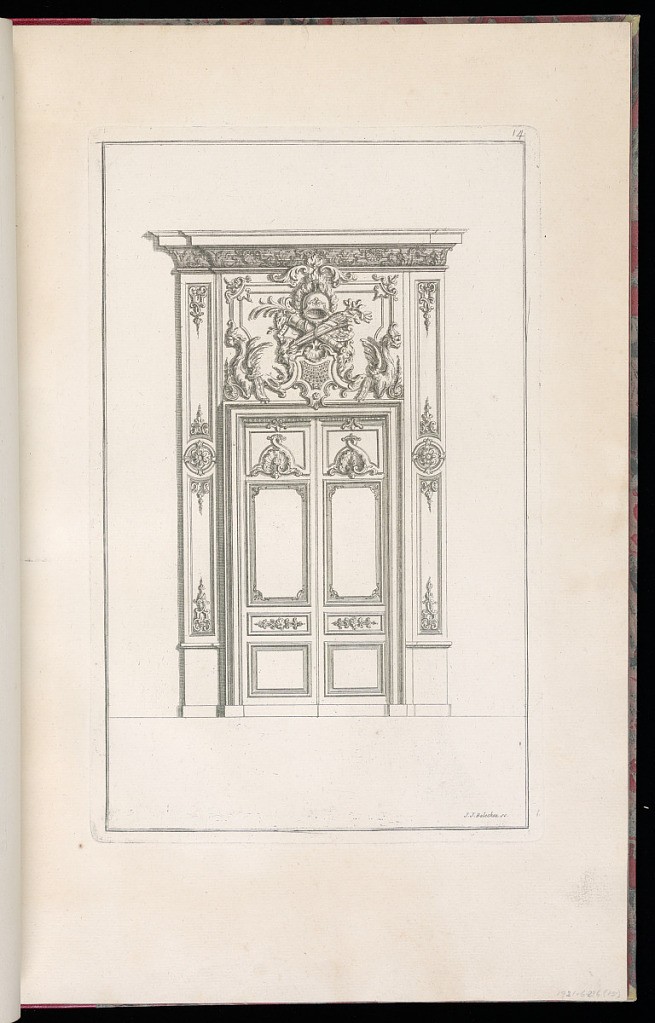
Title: Design for Doors
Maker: Thomas Lainé, French, 1682 – 1739
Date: late 18th century
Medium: Etching on laid paper
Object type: Print
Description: A printed sheet from a series of thirty designs for moldings, carved frames, doors, chimneys, and liturgical objects. A design for a set of double doors, doorcase and overdoor. The doors are composed of four framed sections. The upper section is carved in relief with a central shell ornamented with acanthus leaves and strapwork, the central large section is blank, with acanthus leaf ornament in the corners. Below, a small rectangular section, with a central rosette and interlaced scrolls, acanthus leaves and fleurons. The lower section is blank. The side panels of the doorcase are composed of three sections, with a carved rosette in the middle. The panels are ornamented in relief with fleurons, C-scrolls and strapwork. The overdoor is carved in relief with a central trophy, featuring arrows, quivers, a feathered helmet, shield, fronds, a shell, mascarons in profile with a fretwork cartouche below. The whole is framed by C-scolls, acanthus leaves, fleurons and sphinxes. The lintel above has a molding carved in relief with similar motifs. The plate is signed and numbered.